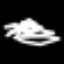
Label: squiggle